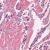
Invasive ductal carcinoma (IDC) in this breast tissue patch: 1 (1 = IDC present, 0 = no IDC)